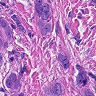
Metastatic tissue present: yes